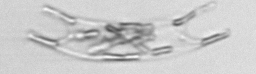
Label: Eucampia